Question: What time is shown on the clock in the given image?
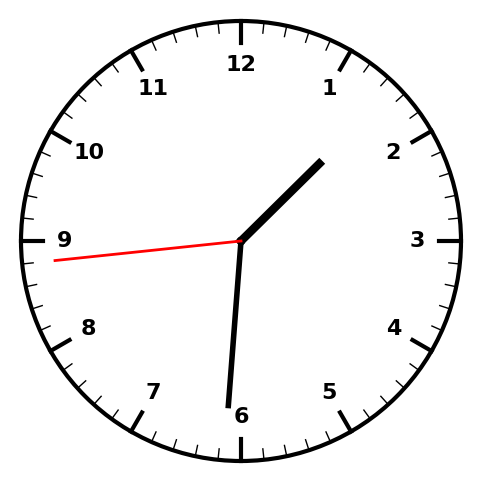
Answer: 01:30:44